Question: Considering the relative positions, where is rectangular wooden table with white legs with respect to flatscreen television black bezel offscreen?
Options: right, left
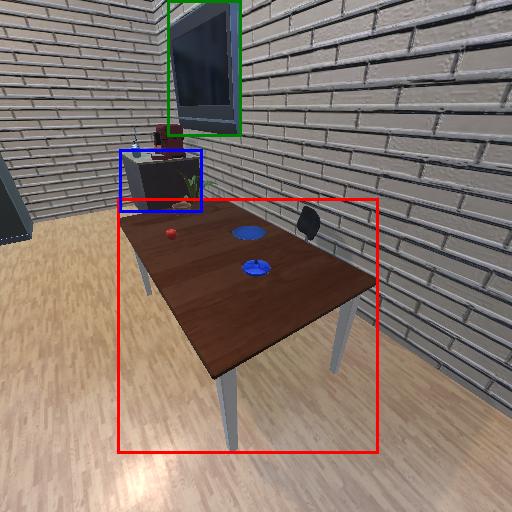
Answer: right